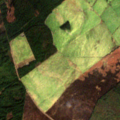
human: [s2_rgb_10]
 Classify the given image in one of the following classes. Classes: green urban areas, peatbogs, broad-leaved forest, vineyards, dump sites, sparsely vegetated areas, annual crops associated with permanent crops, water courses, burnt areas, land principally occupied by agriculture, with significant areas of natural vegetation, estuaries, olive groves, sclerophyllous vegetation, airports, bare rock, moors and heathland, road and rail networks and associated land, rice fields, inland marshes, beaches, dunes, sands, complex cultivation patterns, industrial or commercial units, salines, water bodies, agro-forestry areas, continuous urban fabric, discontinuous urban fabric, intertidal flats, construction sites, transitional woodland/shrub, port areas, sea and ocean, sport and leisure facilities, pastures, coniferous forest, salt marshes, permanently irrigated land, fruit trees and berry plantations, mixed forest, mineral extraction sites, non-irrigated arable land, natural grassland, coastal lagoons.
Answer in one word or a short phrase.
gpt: pastures, coniferous forest, moors and heathland, transitional woodland/shrub